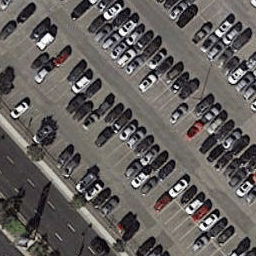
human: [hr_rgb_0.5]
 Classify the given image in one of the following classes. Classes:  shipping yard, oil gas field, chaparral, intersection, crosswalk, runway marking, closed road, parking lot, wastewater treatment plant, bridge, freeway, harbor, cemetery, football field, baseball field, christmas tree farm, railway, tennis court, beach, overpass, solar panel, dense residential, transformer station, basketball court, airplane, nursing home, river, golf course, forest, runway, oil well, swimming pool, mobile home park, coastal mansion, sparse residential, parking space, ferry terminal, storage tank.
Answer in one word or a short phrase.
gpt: parking lot